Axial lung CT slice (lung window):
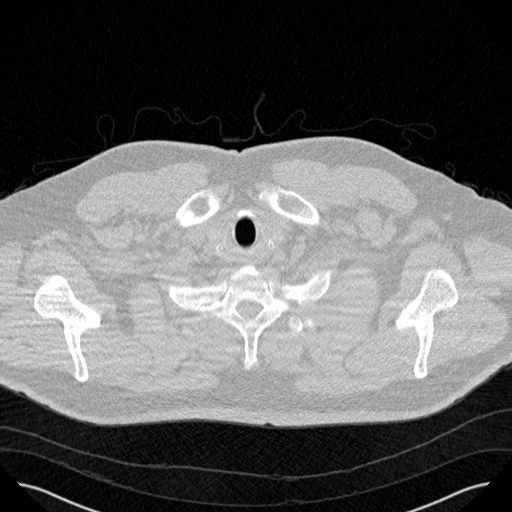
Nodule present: no